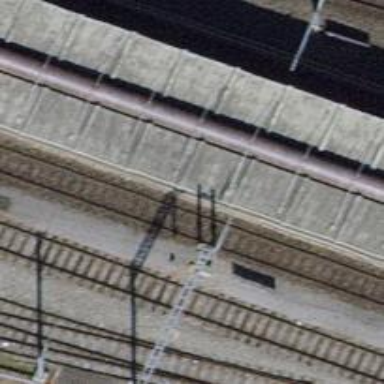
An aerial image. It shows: Public transport stop position along the railway.